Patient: sex M, age 77
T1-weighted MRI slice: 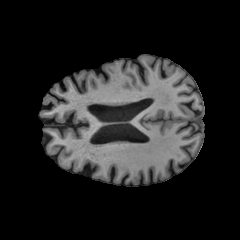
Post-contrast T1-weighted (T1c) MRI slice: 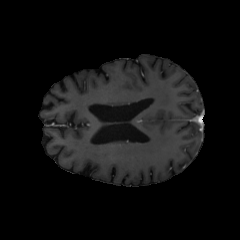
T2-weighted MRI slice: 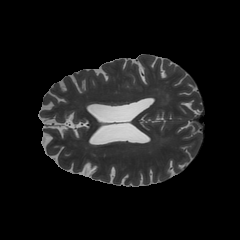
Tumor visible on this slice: no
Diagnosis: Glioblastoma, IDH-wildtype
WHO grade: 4